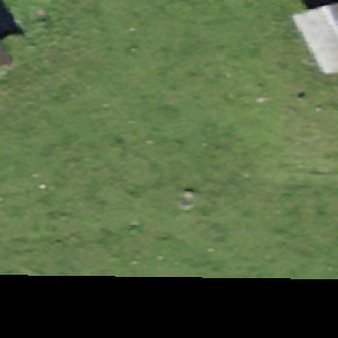
Label: other